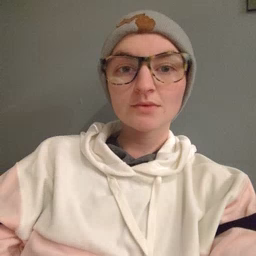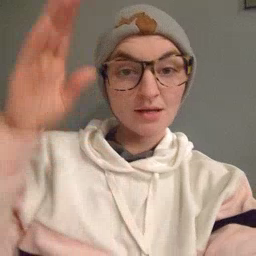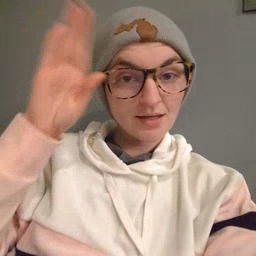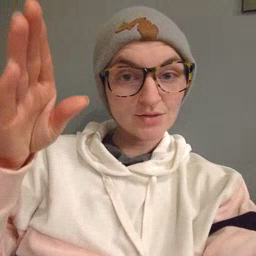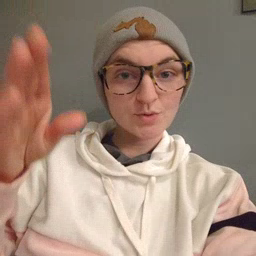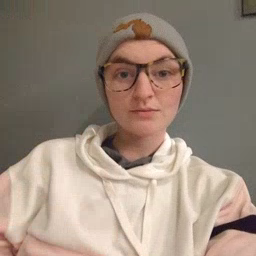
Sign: hello